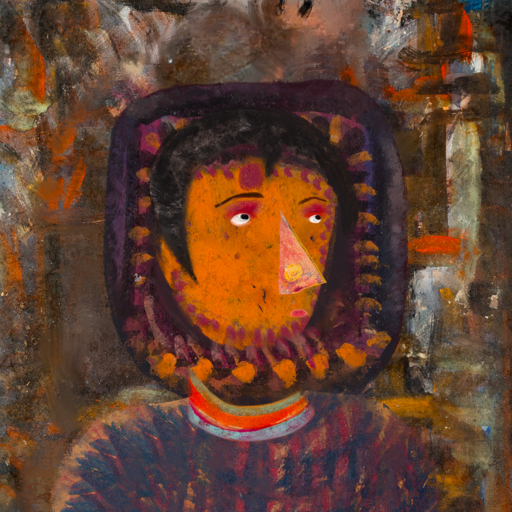
Background: GypsyQueen, Head And Neck Side: Doll_w_Hair, Face Side: Irani, Bust: In_The_Sun, Hair Side: Roy_Bahadur, Head Accessory: Blank, Second Necklace: Blank, Necklace: Sisters, Baby: Blank